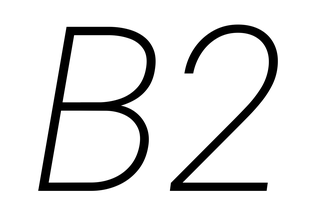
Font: Roboto-Italic_ExtraLight_Italic